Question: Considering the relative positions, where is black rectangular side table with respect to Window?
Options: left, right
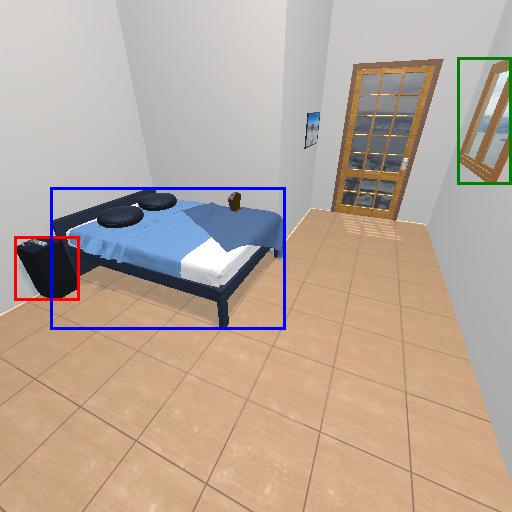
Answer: left